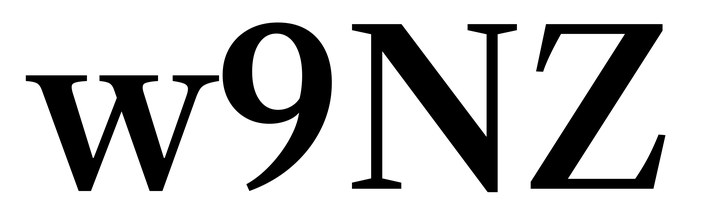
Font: LibreCaslonText_Medium